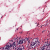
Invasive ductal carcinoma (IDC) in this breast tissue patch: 0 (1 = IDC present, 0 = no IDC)